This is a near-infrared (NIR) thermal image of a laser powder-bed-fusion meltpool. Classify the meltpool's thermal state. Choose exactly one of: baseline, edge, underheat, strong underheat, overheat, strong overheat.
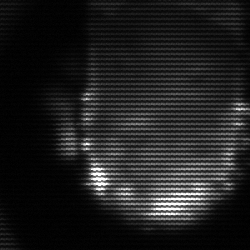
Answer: baseline